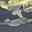
Label: 3